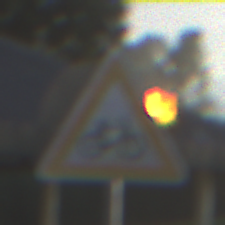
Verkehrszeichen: RadverkehrLinks
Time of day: SunriseSunset
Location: Outdoor (Suburban)
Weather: PartlyCloudy
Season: NotSpecified
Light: Natural